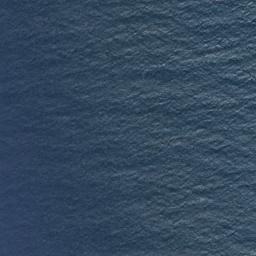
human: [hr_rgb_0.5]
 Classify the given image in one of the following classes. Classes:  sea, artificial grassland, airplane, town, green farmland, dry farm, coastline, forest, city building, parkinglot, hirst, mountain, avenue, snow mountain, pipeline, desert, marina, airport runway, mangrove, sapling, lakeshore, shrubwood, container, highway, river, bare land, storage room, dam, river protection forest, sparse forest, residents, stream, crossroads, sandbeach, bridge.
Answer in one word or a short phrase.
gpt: sea